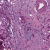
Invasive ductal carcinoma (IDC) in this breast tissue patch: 1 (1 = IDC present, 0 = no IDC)